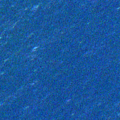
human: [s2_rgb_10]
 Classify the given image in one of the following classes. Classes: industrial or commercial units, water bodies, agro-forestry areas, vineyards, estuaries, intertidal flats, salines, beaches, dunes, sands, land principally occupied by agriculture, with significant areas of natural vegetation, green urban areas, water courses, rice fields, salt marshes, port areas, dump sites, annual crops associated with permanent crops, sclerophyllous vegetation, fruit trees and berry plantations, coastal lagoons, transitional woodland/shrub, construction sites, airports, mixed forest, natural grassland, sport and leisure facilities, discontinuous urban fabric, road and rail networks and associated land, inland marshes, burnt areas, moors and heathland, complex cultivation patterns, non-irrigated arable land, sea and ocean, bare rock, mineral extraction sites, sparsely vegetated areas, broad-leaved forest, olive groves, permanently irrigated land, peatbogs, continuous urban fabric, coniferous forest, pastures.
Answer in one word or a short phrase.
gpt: sea and ocean